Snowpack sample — Loveland Pass, Silver Plume, Colorado, USA (2/11/26, 12:00 PM MST)
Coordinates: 39.663, -105.886
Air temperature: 35 °F
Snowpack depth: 82 cm
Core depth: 10 cm
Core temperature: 15.8 °F
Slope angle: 13°, slope face: 12°
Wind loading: high
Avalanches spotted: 1
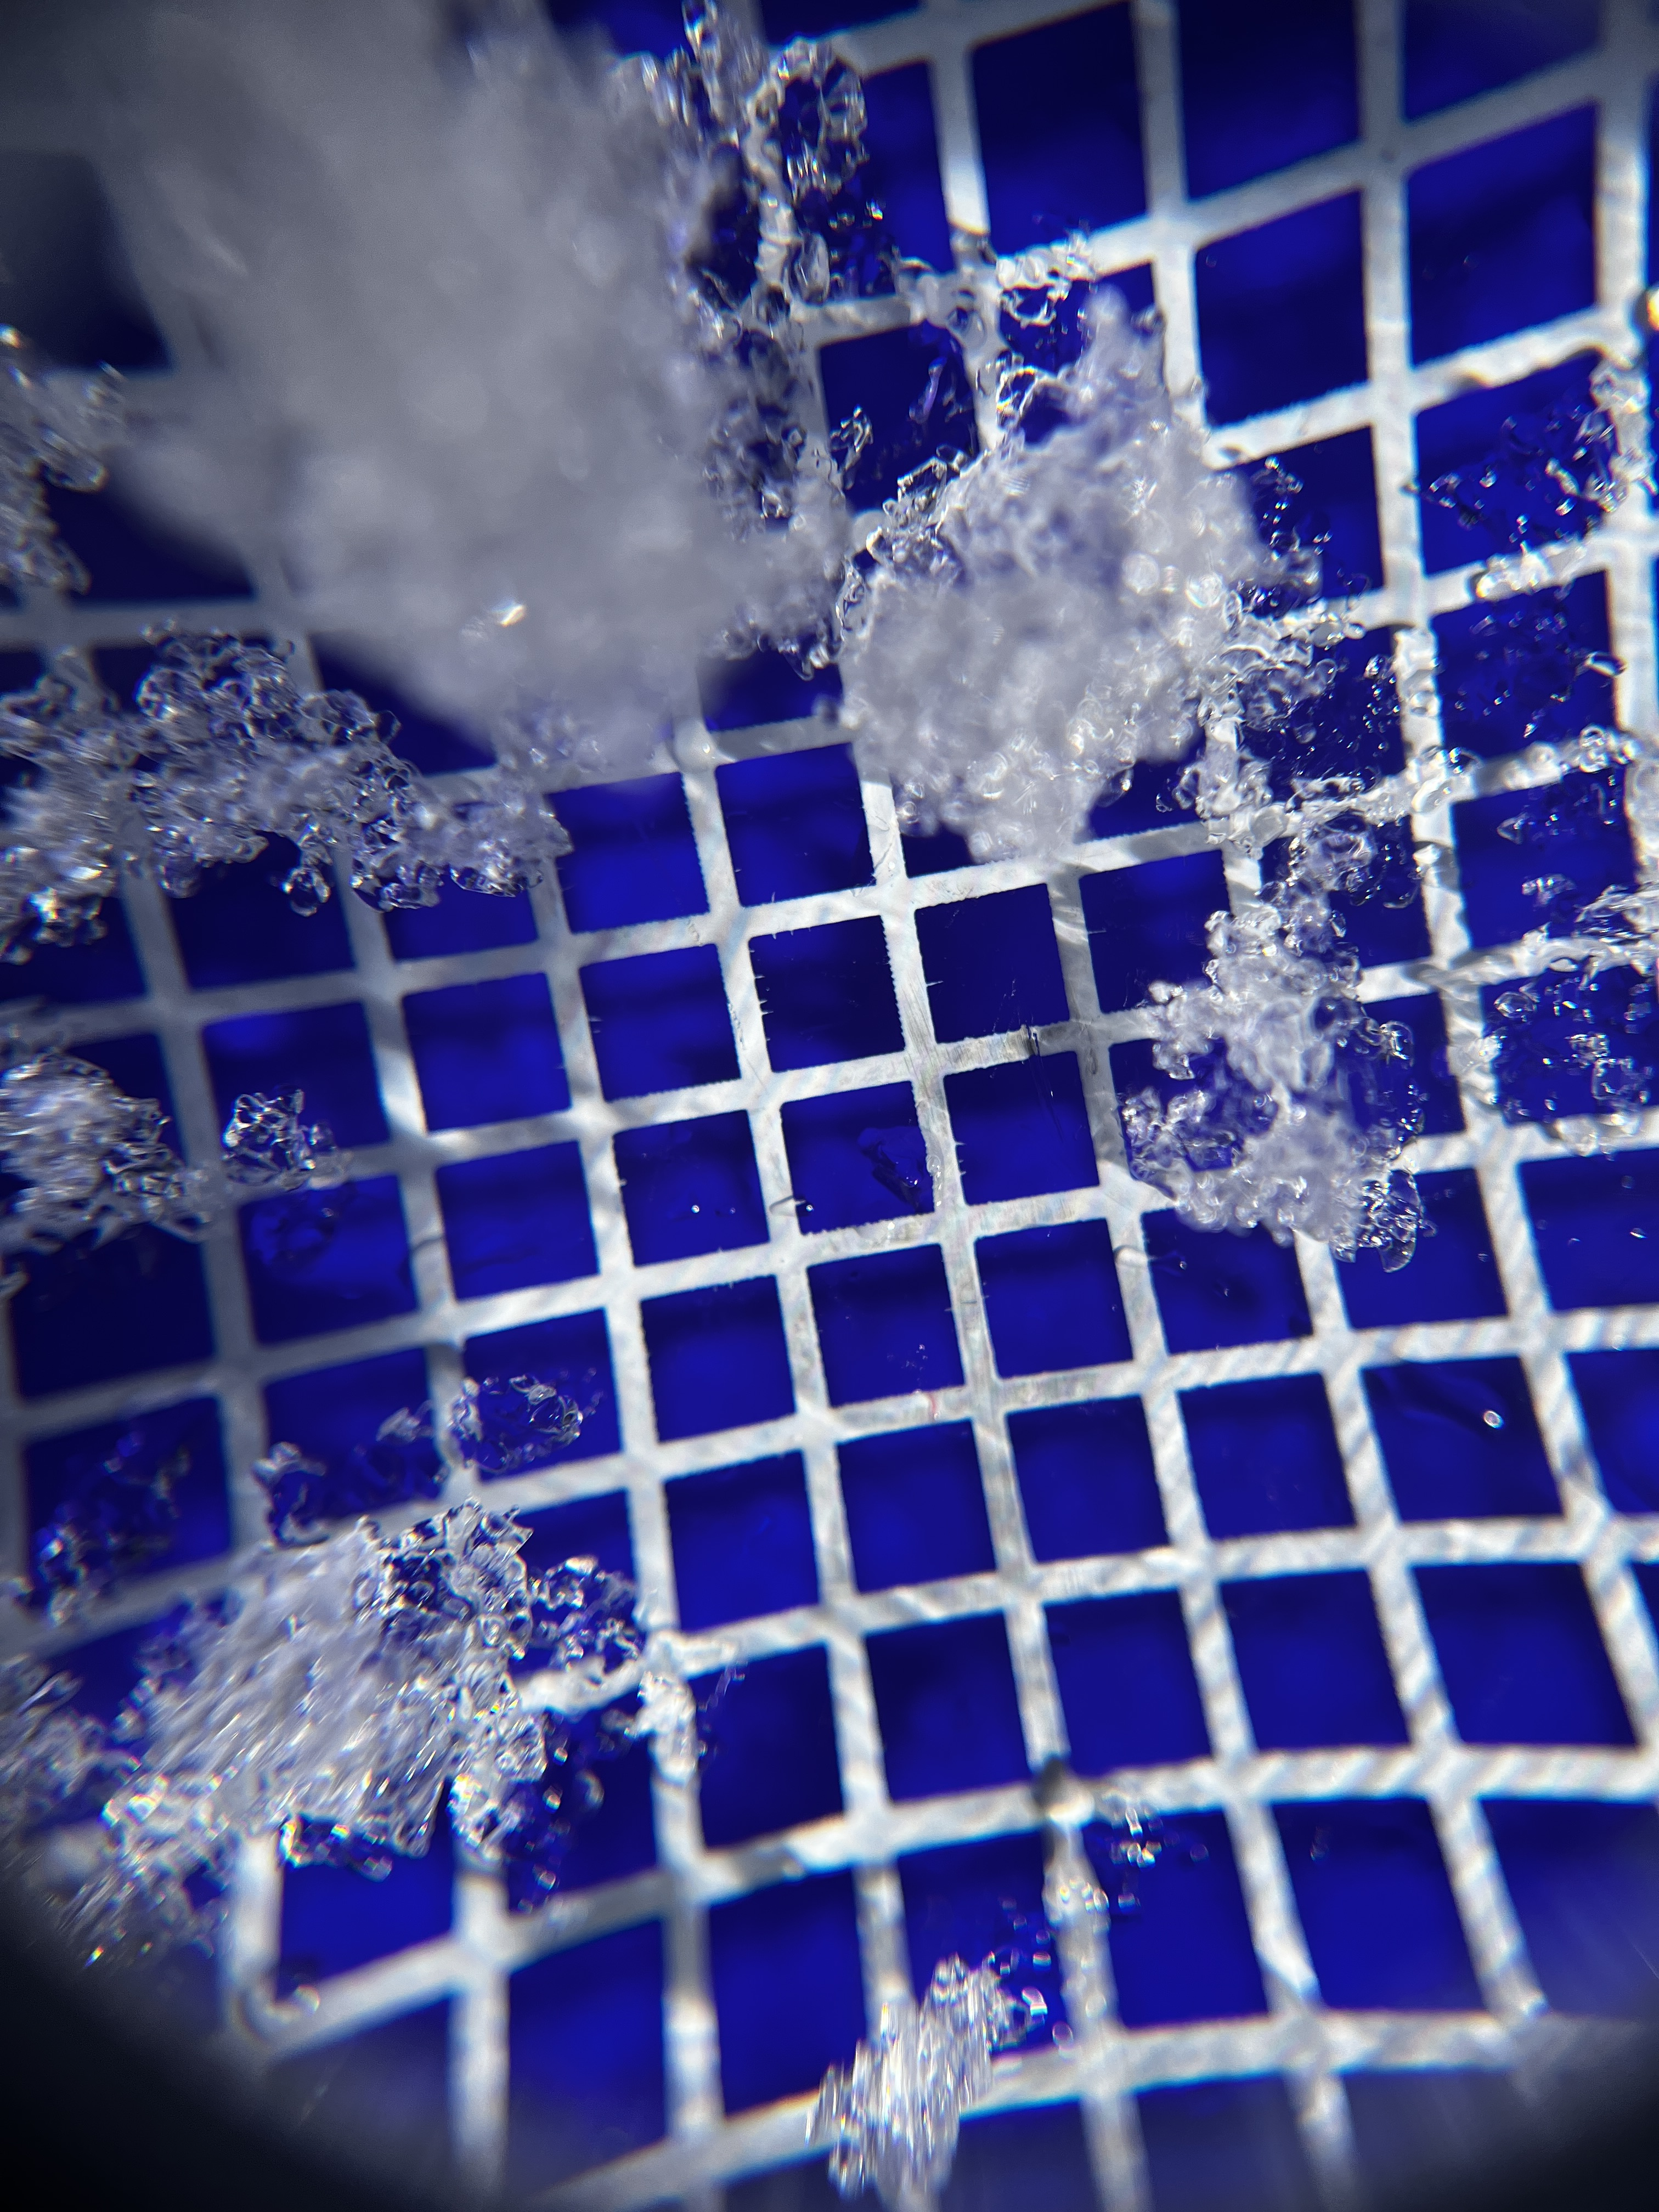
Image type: magnified_profile
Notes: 1 small avalanche spotted on the north side of the bowl, lots of wind loading